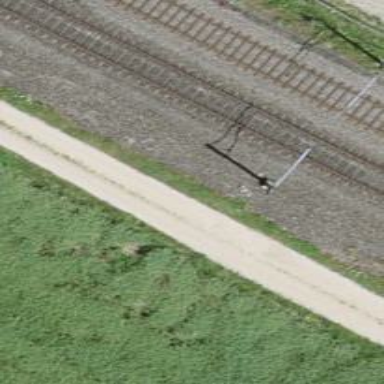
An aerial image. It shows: Track with grade 2 gravel surface.